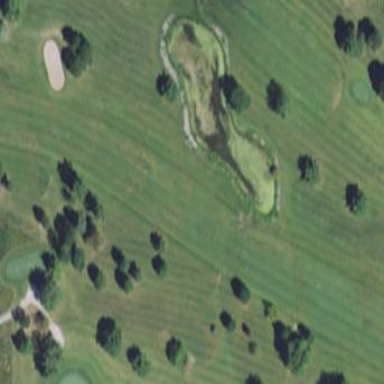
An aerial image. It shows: Grassy area designated as golf fairway.